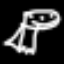
Label: frog